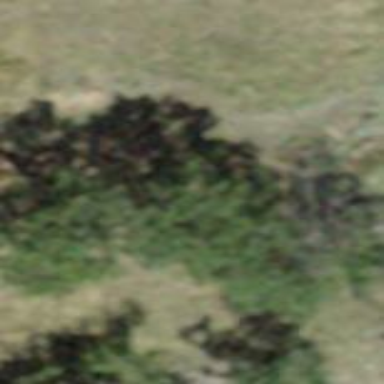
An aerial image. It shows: Forest area.